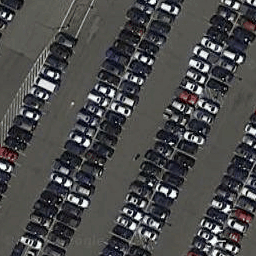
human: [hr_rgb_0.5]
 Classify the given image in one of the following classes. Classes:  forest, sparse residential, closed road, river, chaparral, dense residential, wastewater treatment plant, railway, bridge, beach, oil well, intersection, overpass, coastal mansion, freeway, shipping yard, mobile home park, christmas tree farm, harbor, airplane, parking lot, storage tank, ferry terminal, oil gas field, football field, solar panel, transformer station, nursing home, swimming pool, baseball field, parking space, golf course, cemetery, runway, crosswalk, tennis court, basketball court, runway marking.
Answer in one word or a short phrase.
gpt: parking lot